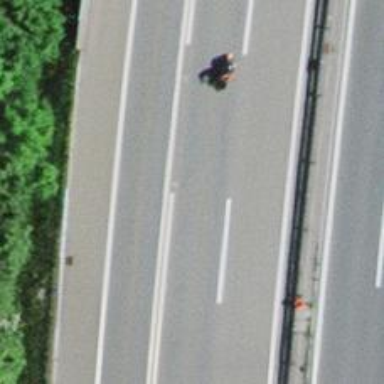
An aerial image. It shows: Motorway junction.